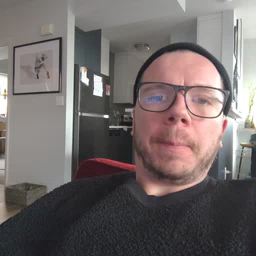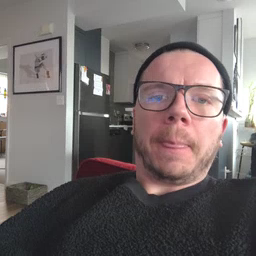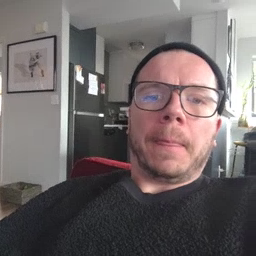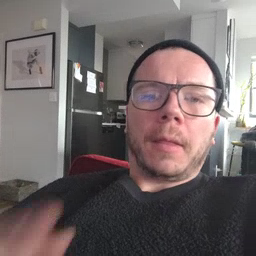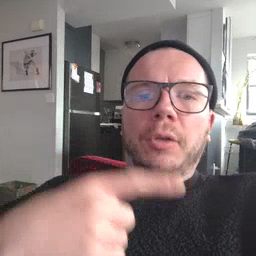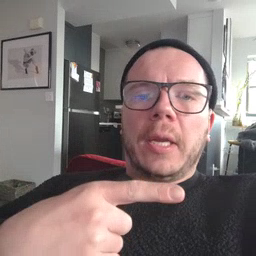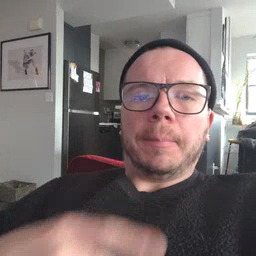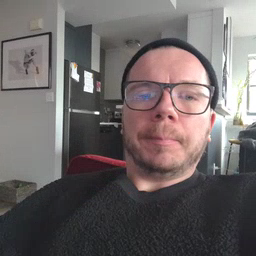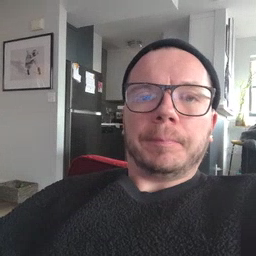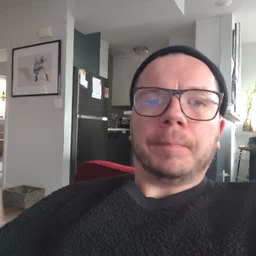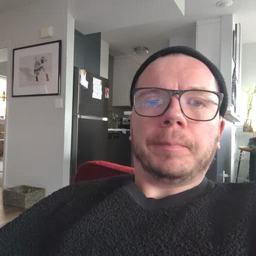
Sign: hesheit